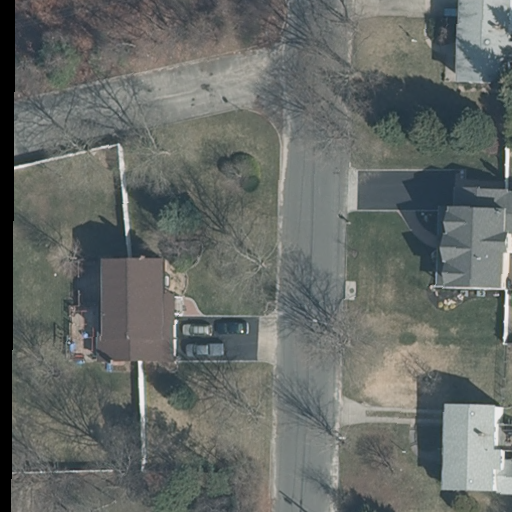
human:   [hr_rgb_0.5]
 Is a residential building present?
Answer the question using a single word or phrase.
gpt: yes

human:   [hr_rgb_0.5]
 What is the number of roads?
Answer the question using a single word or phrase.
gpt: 2

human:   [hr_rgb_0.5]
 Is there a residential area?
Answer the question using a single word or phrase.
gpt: yes

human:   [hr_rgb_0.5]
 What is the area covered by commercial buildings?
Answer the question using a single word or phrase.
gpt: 0m2

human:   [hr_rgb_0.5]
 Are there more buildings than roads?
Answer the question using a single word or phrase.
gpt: yes

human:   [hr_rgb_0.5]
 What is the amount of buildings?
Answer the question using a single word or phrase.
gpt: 5

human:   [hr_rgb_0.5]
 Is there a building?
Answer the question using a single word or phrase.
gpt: yes

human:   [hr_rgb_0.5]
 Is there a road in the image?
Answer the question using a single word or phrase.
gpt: yes

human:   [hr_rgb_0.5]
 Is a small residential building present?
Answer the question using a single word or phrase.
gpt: yes

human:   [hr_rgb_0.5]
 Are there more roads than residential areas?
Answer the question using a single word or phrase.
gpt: yes

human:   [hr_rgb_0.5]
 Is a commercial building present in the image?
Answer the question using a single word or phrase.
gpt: no

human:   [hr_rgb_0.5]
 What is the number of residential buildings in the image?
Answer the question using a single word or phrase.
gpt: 4

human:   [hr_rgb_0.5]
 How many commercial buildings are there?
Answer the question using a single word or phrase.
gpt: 0

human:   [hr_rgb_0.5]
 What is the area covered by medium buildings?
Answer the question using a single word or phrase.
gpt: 472m2

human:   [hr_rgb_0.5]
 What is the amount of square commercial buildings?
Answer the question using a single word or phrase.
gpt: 0

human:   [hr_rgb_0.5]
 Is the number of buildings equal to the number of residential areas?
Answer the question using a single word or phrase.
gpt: no

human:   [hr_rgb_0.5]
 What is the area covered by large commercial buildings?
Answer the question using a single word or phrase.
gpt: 0m2

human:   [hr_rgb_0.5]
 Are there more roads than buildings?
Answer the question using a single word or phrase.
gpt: no

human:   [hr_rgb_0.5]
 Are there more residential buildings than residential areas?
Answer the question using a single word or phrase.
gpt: yes

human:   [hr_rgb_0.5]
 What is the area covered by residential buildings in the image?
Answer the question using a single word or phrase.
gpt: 562m2

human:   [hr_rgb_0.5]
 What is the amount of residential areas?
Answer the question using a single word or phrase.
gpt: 1

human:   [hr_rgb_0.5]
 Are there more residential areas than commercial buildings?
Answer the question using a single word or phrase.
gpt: yes

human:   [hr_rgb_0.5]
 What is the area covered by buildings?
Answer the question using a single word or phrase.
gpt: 574m2

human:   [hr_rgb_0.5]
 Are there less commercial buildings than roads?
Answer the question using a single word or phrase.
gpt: yes

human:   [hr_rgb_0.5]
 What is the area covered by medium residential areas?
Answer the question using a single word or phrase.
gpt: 0m2

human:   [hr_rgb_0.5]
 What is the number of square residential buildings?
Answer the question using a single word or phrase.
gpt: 0

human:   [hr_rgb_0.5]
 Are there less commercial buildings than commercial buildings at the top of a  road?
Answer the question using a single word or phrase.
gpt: no

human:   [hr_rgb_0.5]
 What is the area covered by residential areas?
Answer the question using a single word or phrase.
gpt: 9196m2

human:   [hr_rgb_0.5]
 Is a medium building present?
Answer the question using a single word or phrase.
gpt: yes

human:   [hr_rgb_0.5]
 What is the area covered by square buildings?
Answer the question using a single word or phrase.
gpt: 0m2

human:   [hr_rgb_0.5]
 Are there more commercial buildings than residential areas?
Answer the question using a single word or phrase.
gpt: no

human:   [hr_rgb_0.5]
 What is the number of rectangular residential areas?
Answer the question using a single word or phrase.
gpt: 0

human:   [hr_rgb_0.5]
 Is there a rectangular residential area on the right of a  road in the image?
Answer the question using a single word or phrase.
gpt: no

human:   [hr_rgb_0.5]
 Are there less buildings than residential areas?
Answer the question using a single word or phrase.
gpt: no

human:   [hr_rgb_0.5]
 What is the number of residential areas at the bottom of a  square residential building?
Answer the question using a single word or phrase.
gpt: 0

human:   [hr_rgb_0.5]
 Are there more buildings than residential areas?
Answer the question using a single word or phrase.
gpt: yes

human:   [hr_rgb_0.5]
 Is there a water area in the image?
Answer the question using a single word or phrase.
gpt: no

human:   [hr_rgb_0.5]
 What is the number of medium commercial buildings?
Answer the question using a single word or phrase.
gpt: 0

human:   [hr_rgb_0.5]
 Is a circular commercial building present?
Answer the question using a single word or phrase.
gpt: no

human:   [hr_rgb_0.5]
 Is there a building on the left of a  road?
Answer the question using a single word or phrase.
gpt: yes

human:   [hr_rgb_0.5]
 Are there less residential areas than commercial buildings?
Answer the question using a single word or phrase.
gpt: no

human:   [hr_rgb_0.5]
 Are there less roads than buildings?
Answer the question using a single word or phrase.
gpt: yes

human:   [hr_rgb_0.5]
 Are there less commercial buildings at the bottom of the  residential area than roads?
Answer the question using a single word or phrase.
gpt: yes

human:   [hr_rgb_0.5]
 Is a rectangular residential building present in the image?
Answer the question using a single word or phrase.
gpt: yes

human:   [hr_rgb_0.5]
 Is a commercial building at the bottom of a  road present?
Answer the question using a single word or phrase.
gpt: no

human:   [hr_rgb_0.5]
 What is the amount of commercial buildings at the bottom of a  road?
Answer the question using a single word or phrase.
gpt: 0

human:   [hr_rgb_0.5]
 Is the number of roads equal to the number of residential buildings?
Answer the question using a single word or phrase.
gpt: no

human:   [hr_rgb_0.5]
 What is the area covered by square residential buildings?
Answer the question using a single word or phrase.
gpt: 0m2

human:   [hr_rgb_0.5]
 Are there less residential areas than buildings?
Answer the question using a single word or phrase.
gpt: yes

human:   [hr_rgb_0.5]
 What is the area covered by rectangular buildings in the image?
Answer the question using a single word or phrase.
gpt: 574m2

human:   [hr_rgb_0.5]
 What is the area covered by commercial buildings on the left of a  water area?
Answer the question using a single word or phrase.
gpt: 0m2

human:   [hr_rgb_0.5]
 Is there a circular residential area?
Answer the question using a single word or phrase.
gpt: no

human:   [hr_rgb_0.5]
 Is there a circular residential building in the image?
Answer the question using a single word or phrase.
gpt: no

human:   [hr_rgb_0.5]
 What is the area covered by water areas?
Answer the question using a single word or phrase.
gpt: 0m2

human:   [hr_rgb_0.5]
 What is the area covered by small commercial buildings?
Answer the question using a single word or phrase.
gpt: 0m2

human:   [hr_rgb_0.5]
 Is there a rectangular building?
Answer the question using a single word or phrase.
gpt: yes

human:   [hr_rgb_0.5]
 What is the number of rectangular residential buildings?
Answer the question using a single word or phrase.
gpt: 4

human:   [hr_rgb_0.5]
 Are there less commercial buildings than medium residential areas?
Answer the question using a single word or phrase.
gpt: no

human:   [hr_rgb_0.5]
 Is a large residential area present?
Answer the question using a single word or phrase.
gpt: yes

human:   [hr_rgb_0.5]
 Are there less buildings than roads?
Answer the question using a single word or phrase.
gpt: no

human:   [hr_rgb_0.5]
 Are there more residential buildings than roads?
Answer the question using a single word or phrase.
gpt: yes

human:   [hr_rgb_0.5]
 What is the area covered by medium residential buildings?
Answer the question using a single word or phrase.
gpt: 472m2

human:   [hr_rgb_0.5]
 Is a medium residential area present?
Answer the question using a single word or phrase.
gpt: no

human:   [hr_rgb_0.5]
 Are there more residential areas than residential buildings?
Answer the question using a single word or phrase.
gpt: no